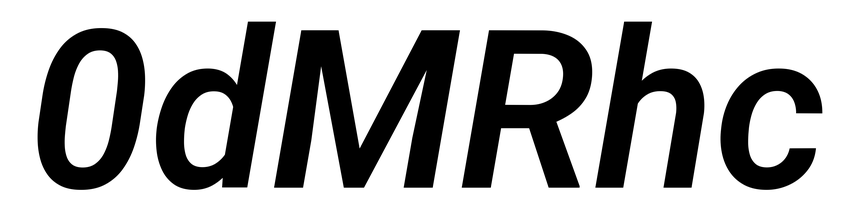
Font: Roboto-Italic_SemiBold_Italic